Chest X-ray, AP view. Patient: 58 years old, sex M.
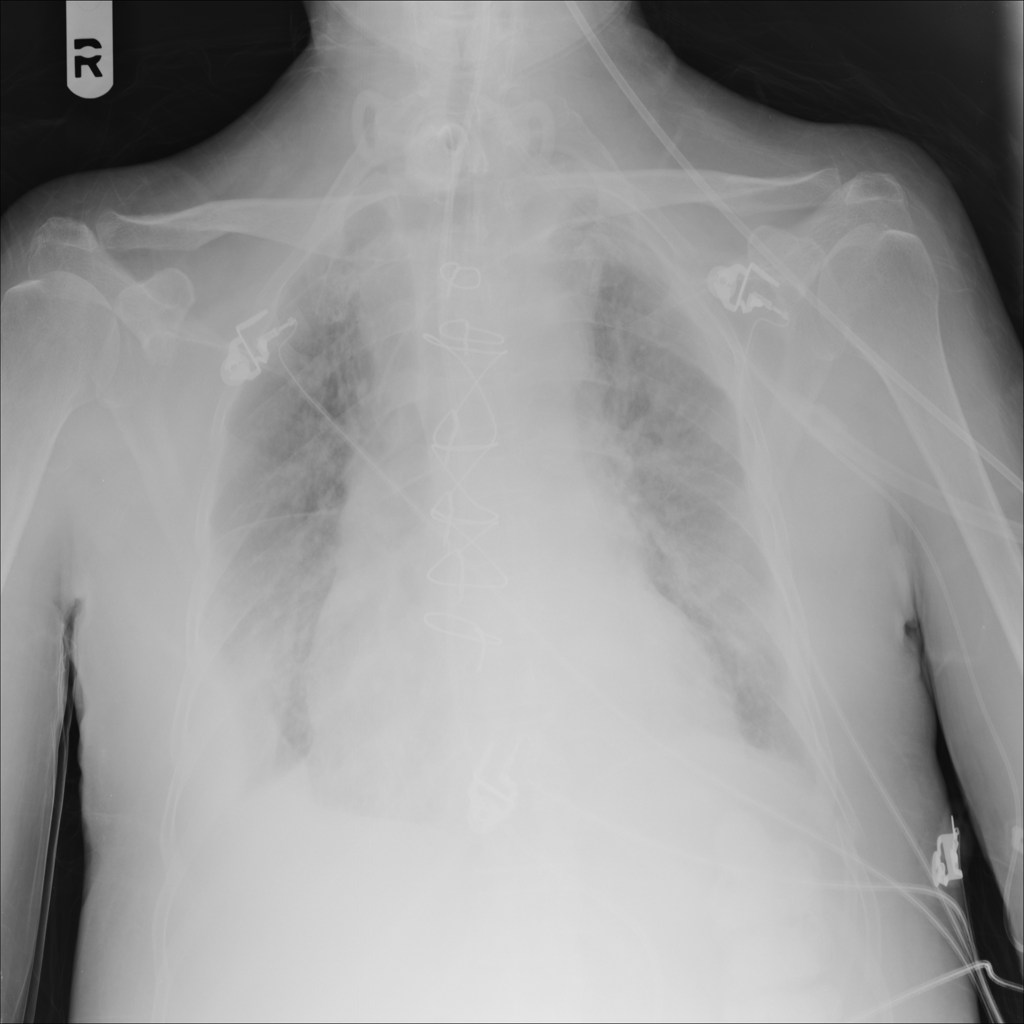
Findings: Effusion, Infiltration